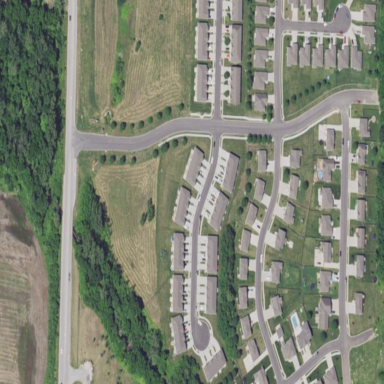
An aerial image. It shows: Residential area consisting of single-family homes.